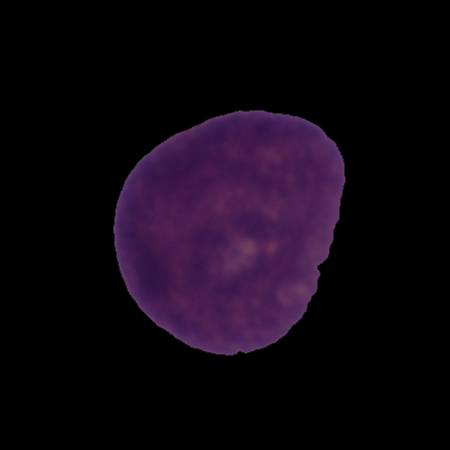
Label: cancer